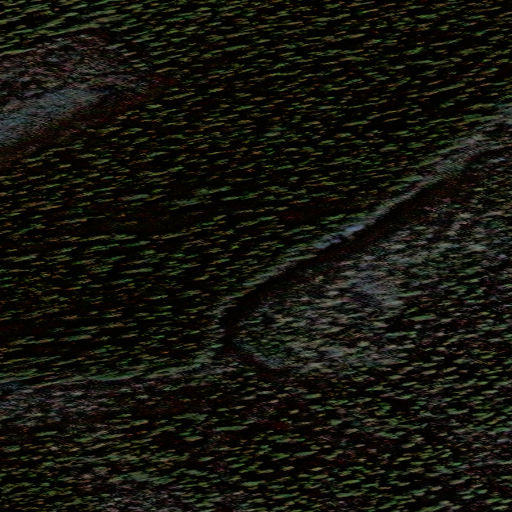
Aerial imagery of island in Alaska named Deadman Island containing only unknown